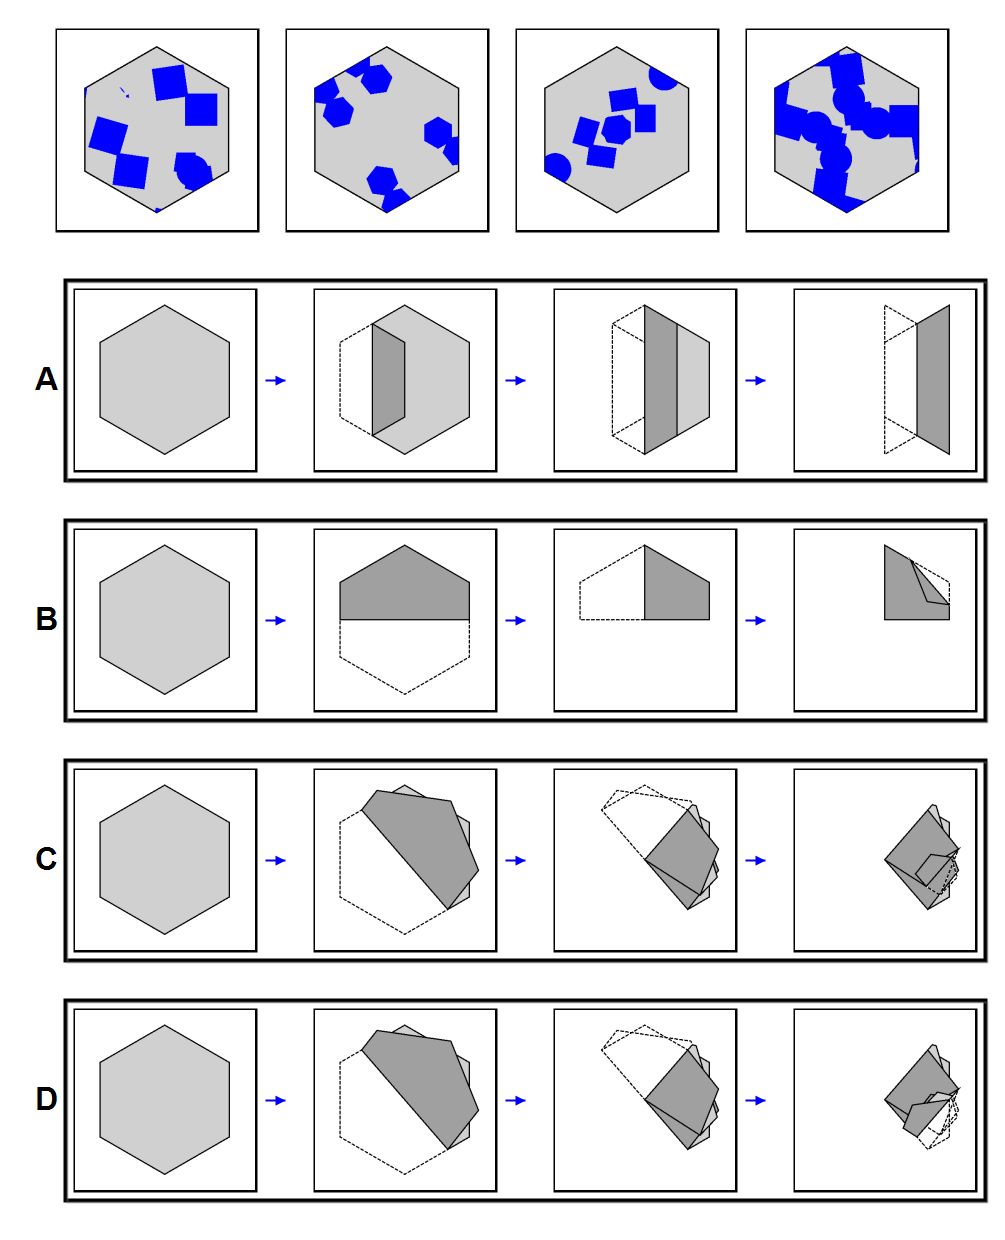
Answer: D